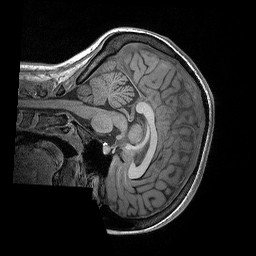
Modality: T1w
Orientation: sagittal
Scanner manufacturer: siemens
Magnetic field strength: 3 T
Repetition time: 2.3 s
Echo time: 0.00298 s